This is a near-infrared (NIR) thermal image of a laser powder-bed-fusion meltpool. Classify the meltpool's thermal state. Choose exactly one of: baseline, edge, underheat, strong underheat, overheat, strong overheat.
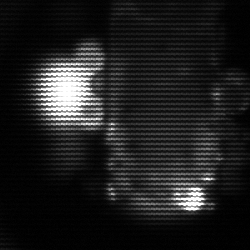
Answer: strong underheat